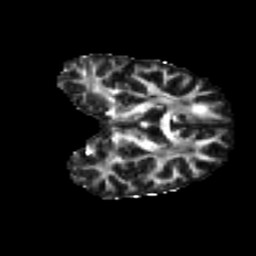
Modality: FA
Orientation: coronal
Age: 38
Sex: female
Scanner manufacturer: ge
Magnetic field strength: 3 T
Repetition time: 7.8 s
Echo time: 0.0608 s